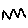
Label: zigzag